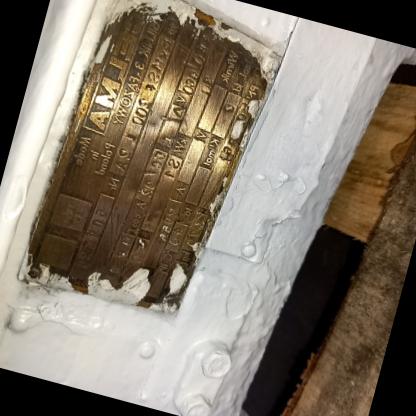
Klasa: tabliczka-znamionowa